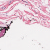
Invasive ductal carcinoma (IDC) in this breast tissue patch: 0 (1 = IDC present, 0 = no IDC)